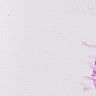
Metastatic tissue present: no